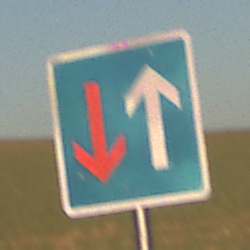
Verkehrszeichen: VorrangVorGegenverkehr
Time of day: SunriseSunset
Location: Outdoor (Nature)
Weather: PartlyCloudy
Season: NotSpecified
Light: Natural